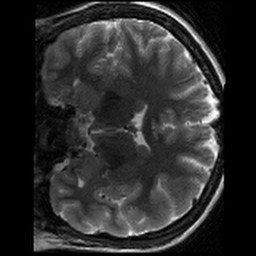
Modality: T2w
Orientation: coronal
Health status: healthy
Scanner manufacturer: siemens
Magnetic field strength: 3 T
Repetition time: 8.02 s
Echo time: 0.08 s